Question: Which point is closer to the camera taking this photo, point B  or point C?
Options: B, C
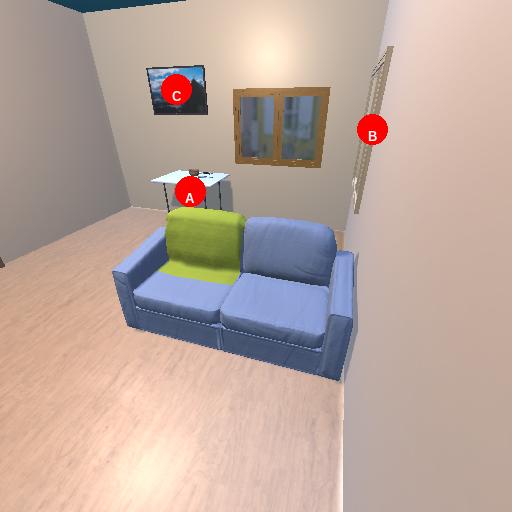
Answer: B